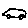
Label: car